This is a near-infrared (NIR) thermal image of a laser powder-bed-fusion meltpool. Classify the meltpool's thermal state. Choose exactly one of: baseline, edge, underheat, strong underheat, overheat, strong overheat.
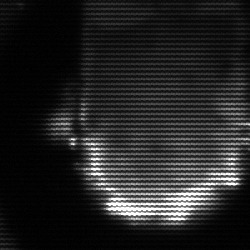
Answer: baseline